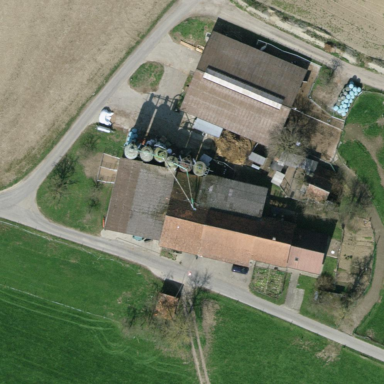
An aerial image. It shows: Farm with farmyard.